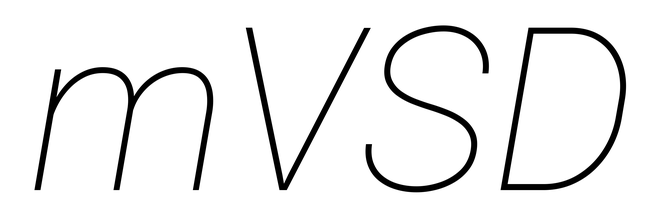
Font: Roboto-Italic_Thin_Italic